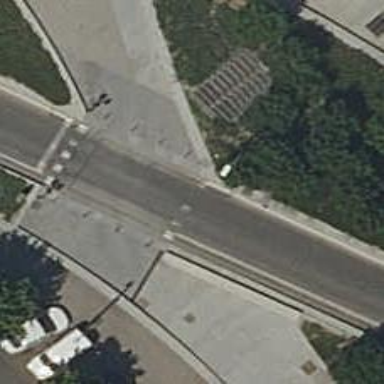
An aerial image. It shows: Crossing with traffic signals.